Question: I have a oracle form that the user loads data. The date format the user uses is different than what I have in my list of values. Need help in adding this format
'''
SELECT
TO_CHAR(TO_DATE( 'Sunday, November 4, 2018', 'DD MON YYYY' ))
FROM
DUAL;
'''
Convert to ''11/4/2018''.

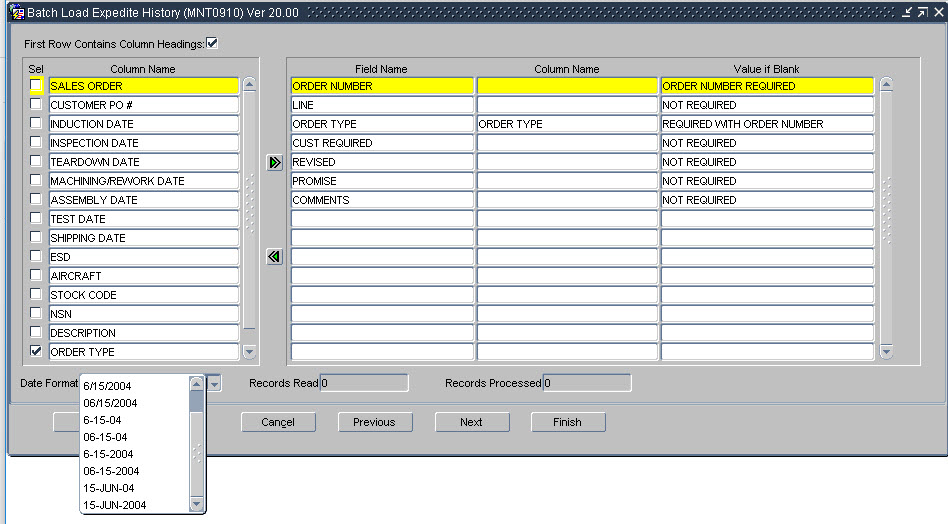
Answer: You can convert a like ''Sunday, November 4, 2018'' to a 'DATE' datatype with this expression:
'''
TO_DATE( 'Sunday, November 4, 2018', 'Day, Month DD, YYYY' )
'''
Then it is possible to convert the to a in another format with 'TO_CHAR()'.
You seem to be looking for:
'''
SELECT
TO_CHAR(TO_DATE( 'Sunday, November 4, 2018', 'Day, Month DD, YYYY' ), 'MM/DD/YYYY')
FROM DUAL;
'''
This yields:
'''
11/04/2018
'''
<URL>